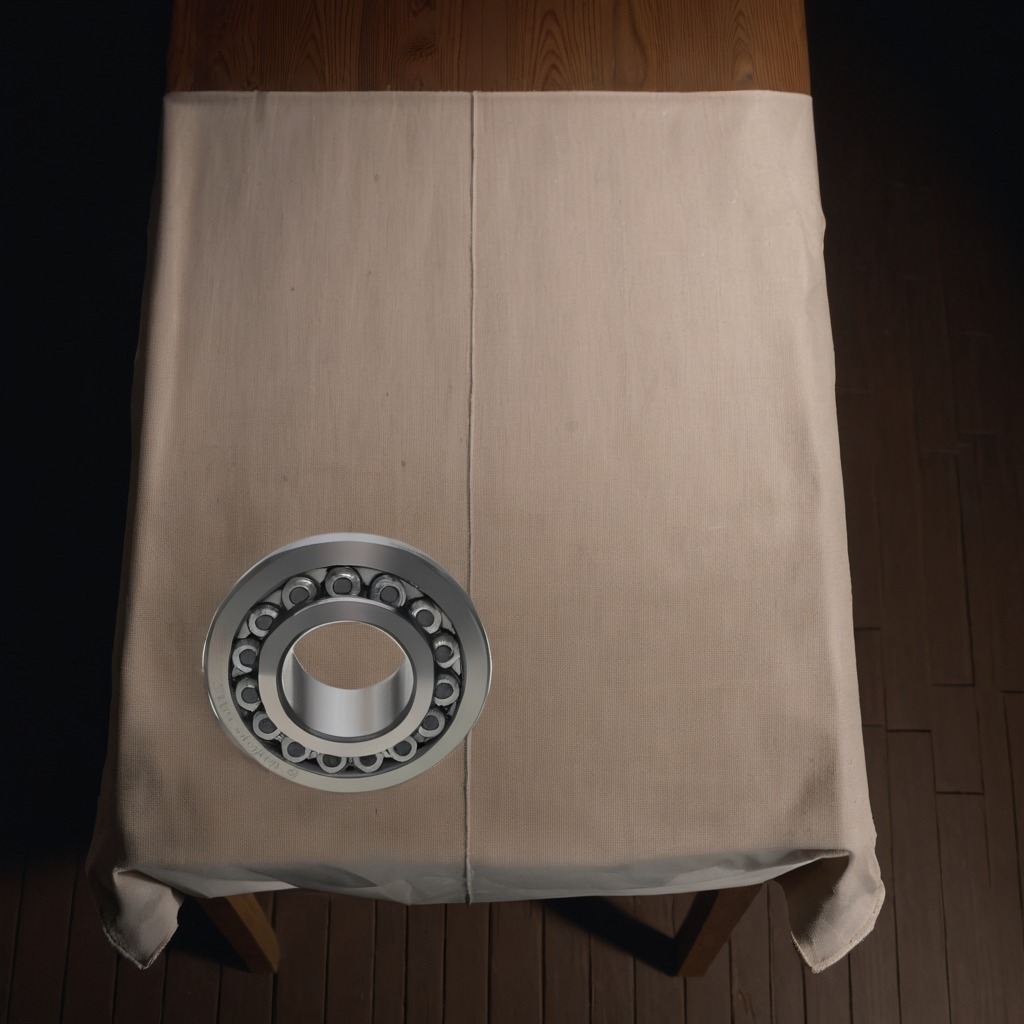
A metal ball bearing lies on the wooden table.